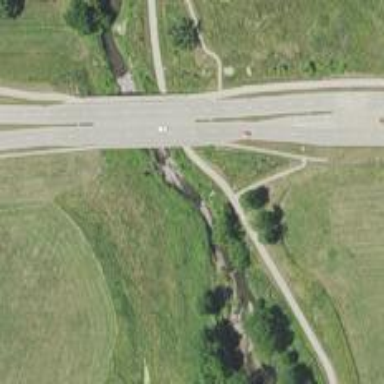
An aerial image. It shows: Secondary road crossing bridge.